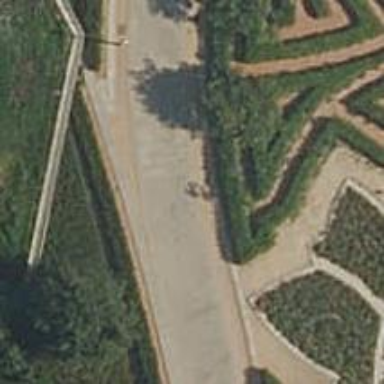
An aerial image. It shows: Hedge barrier.